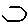
Label: hexagon